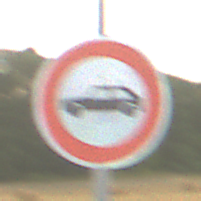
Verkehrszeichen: VerbotPersonenkraftwagen
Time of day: SunriseSunset
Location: Outdoor (RoadRail)
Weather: PartlyCloudy
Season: NotSpecified
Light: Natural